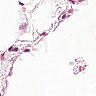
Metastatic tissue present: no